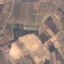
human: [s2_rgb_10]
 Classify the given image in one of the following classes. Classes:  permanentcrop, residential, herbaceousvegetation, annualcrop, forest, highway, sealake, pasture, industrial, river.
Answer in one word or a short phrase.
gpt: PermanentCrop